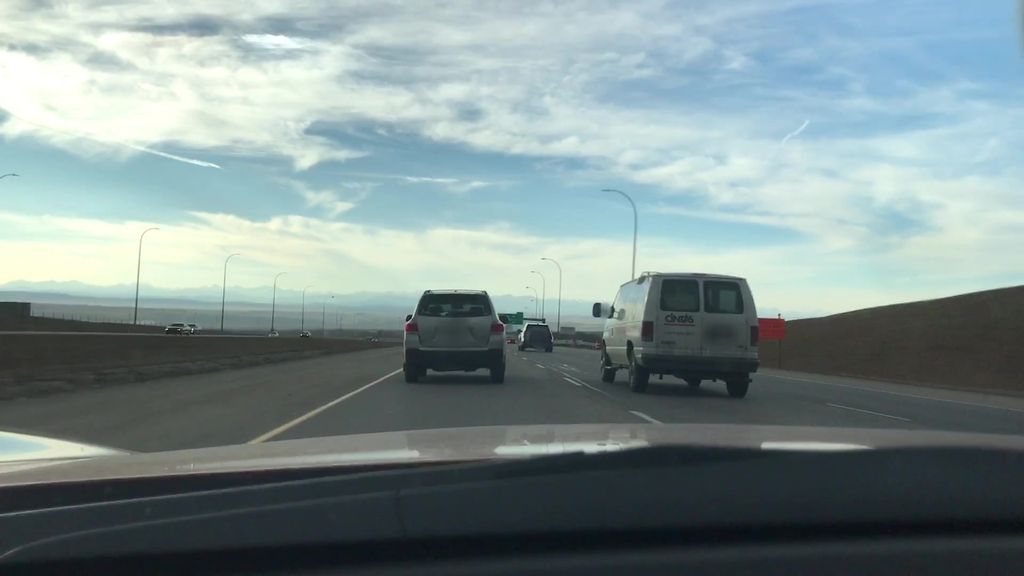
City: calgary